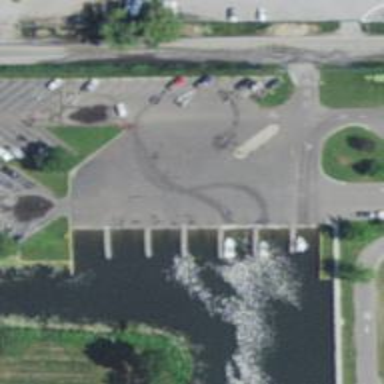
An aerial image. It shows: Slipway on leisure land.